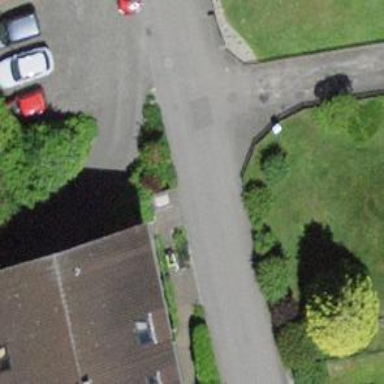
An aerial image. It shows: Asphalt footway.